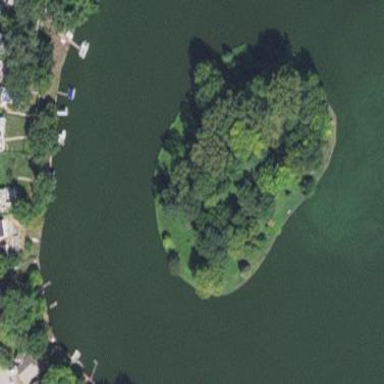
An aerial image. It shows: Island.